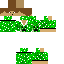
A male human skin with green skin, wearing brown long hair dressed in a green hoodie and black pants, featuring a closed mouth.